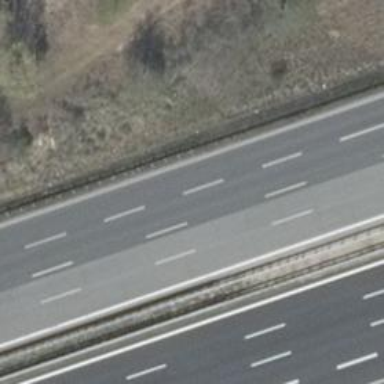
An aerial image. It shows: Motorway with concrete surface.